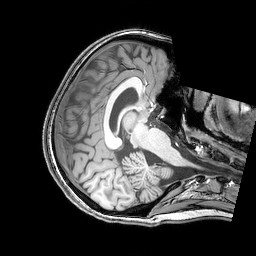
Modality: T1w
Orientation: axial
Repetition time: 0.00828 s
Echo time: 0.00388 s